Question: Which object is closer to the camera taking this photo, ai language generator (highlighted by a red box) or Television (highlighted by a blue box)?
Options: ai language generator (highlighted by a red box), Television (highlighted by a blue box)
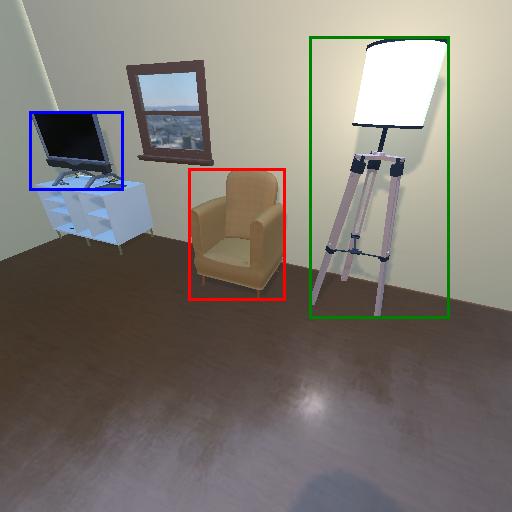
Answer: ai language generator (highlighted by a red box)